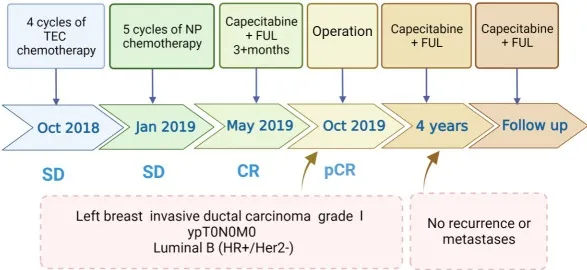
Timeline of interventions and efficacy evaluations. TEC, docetaxel + doxorubicin liposomes+ cyclophosphamide; NP, vinorelbine+ carboplatin; Capecitabine + FUL, capecitabine + fulvestrant.
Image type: chart (chart)